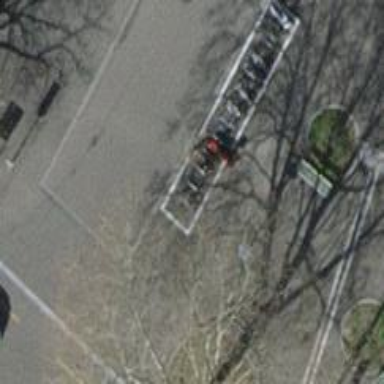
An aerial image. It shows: Bicycle parking area with stands available.